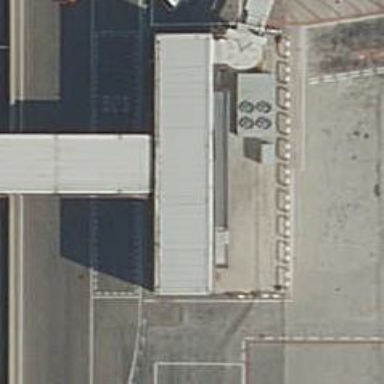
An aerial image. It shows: Airport gate.